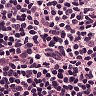
Metastatic tissue present: no